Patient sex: M
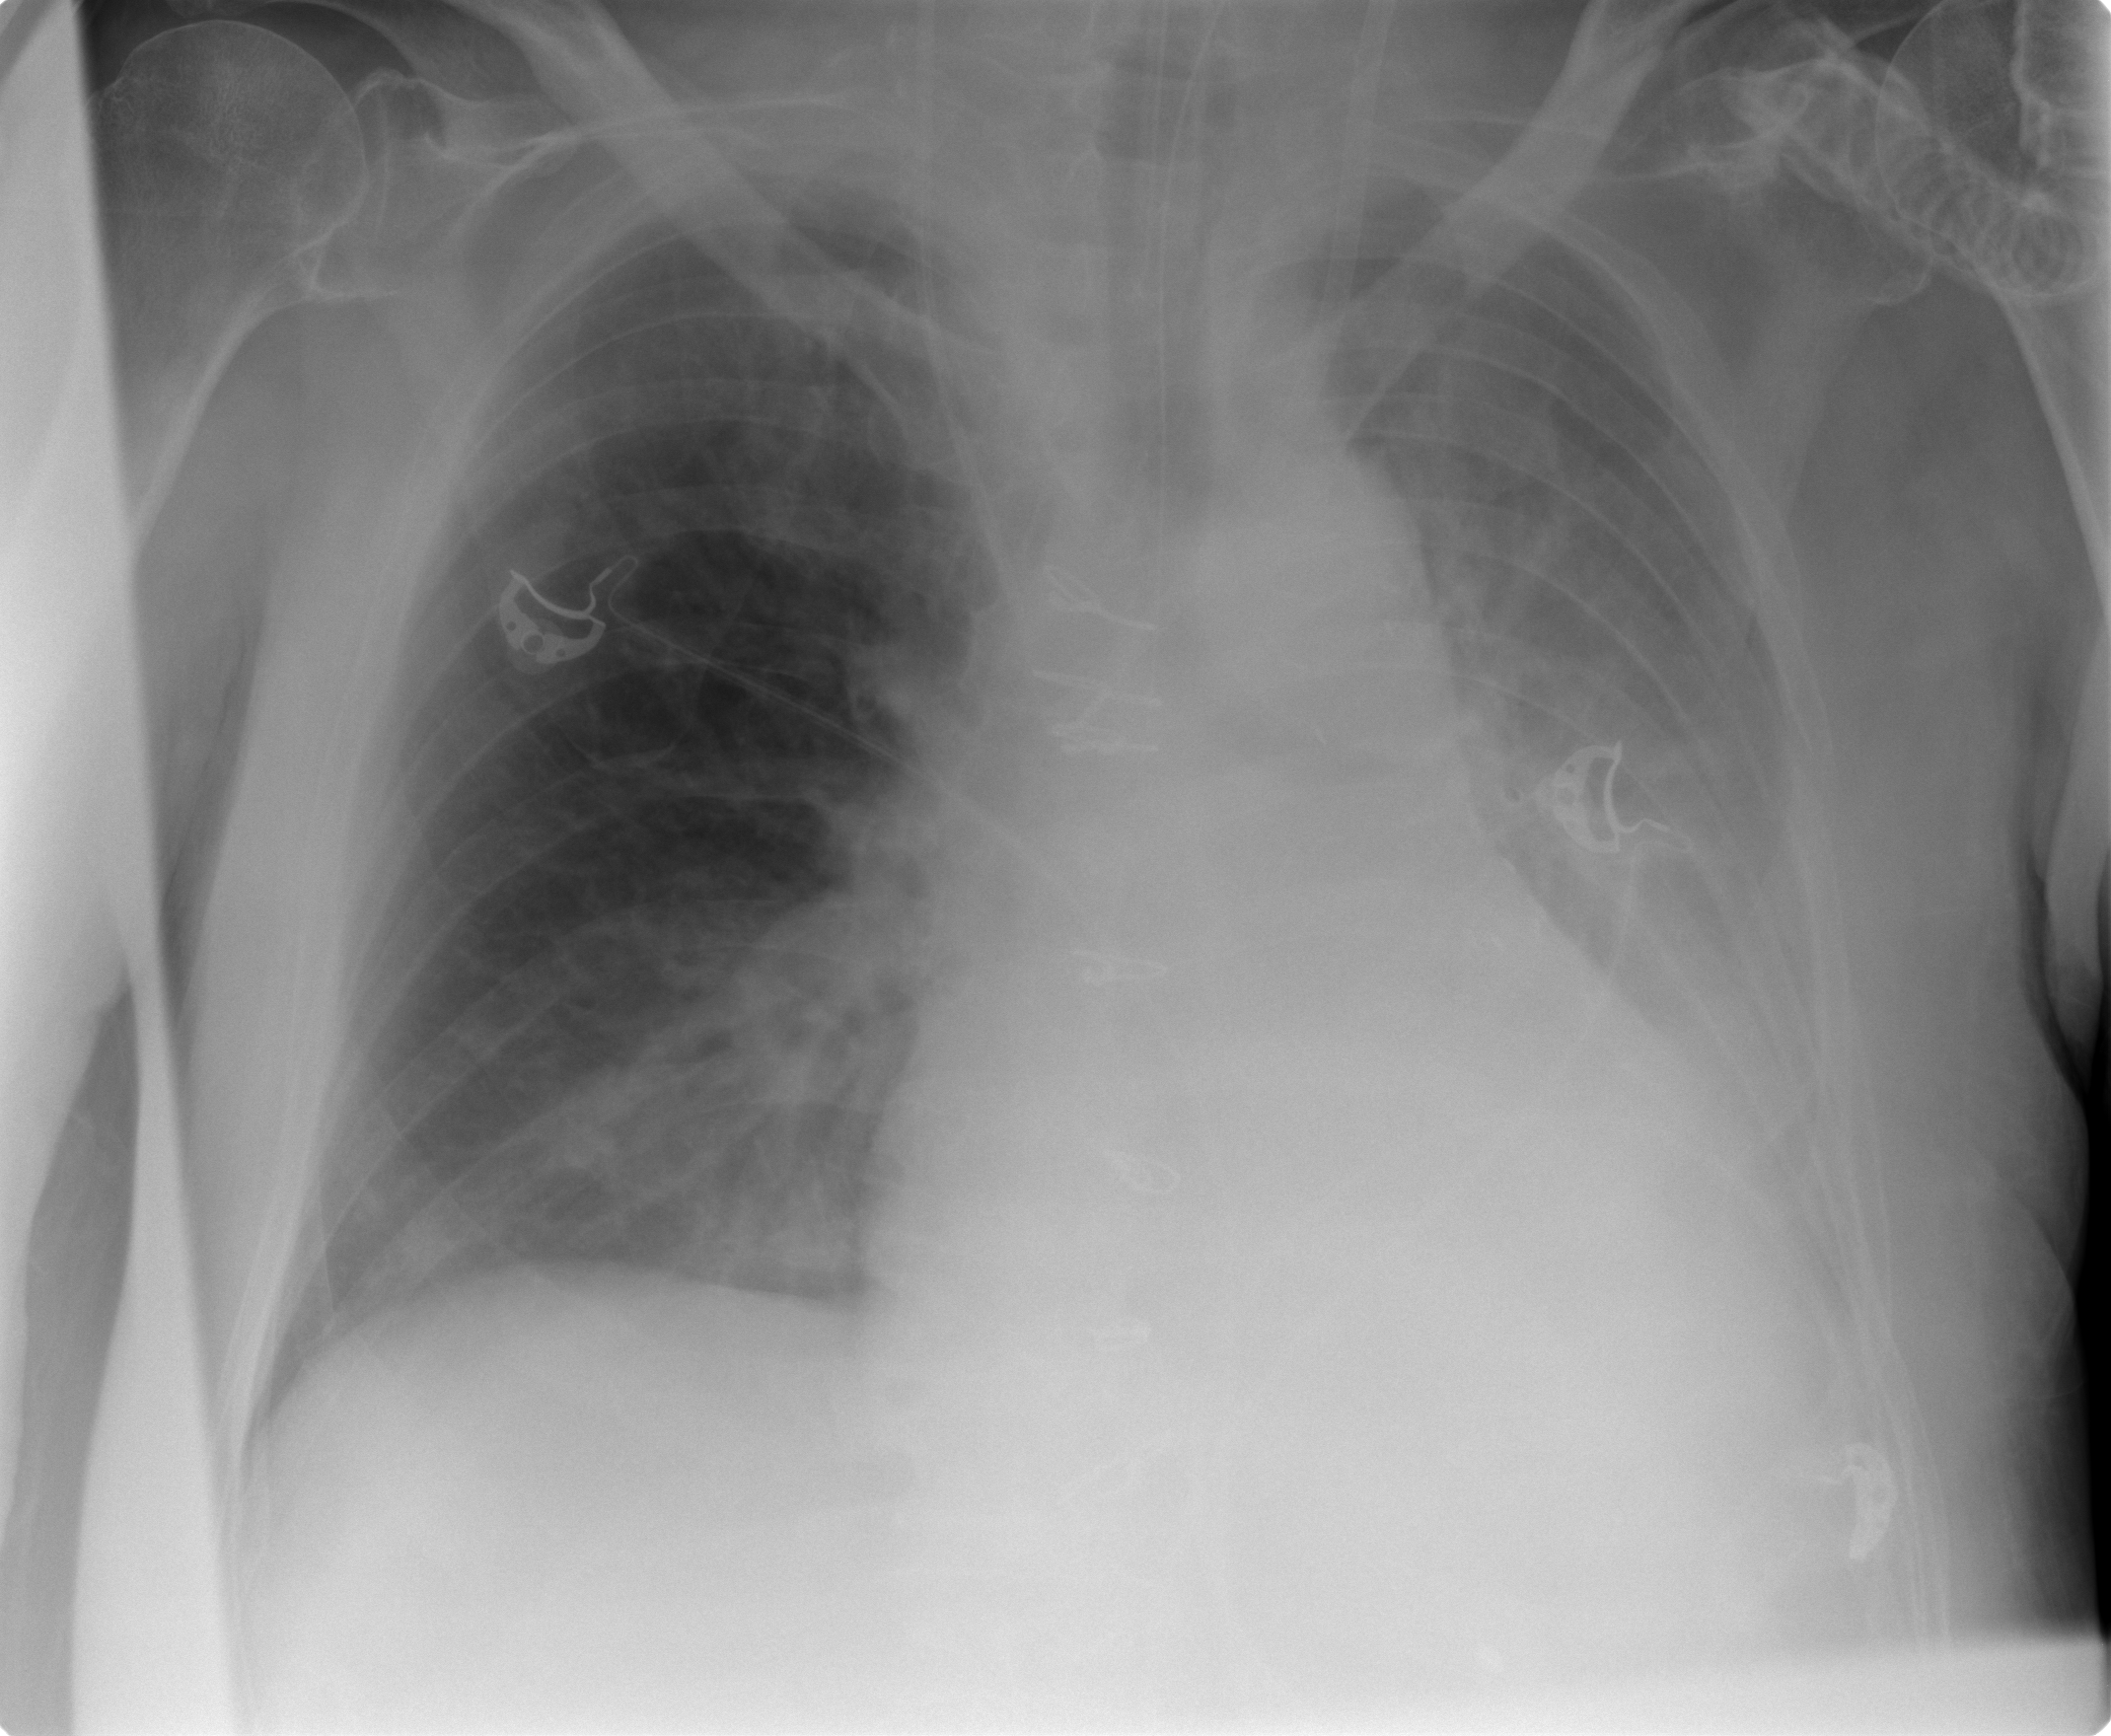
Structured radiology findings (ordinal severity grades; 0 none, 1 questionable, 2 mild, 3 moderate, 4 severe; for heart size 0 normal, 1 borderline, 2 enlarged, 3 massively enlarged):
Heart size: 2
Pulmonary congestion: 0
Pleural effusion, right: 0
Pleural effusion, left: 2
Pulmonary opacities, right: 0
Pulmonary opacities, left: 0
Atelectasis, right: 2
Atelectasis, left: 2